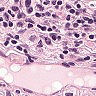
Metastatic tissue present: yes